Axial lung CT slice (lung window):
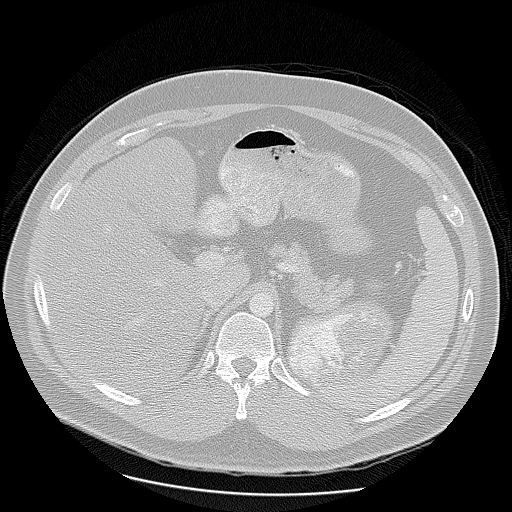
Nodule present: no